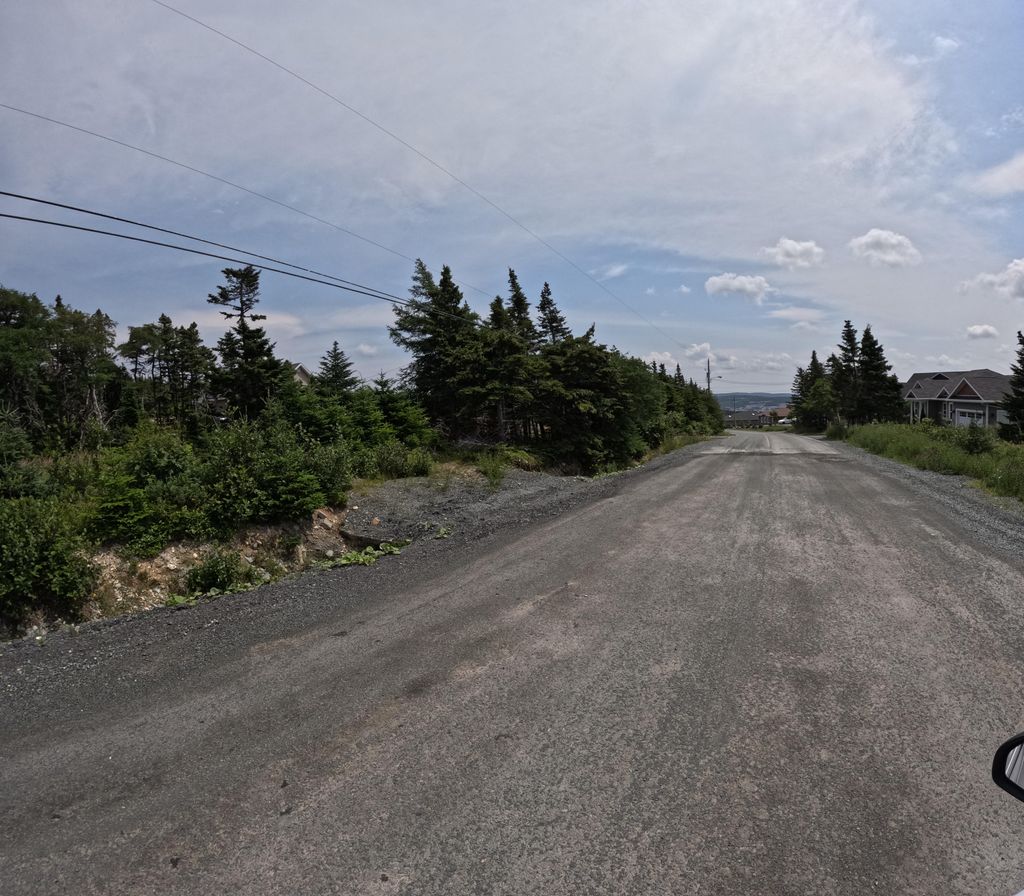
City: st_johns